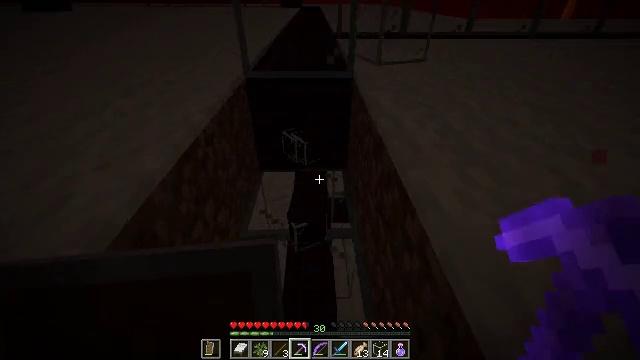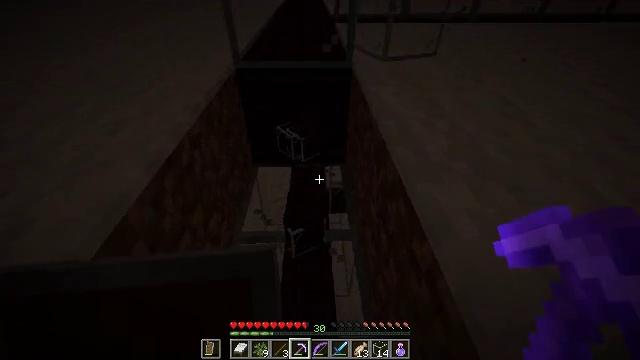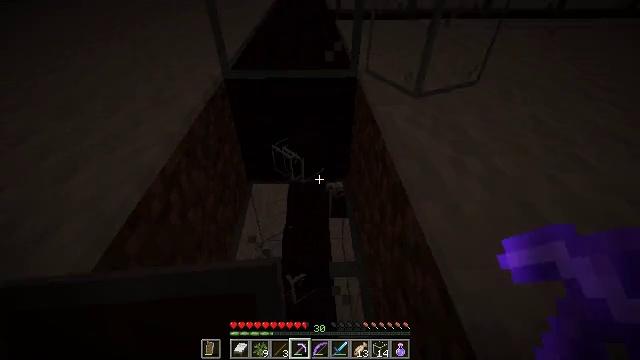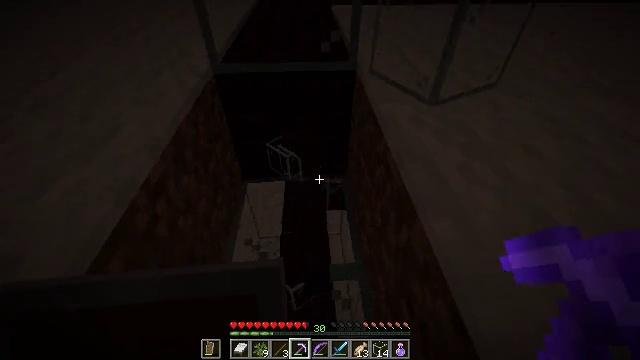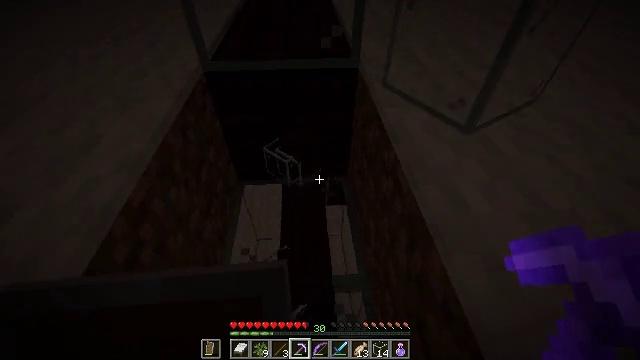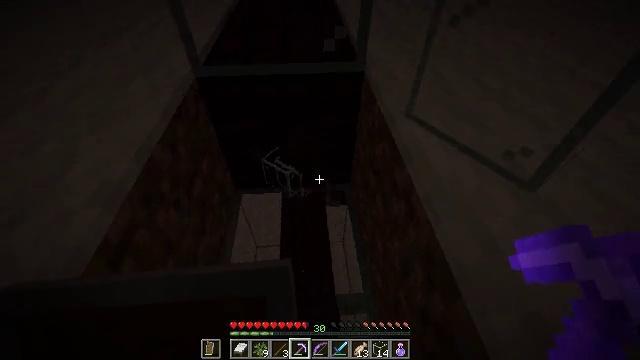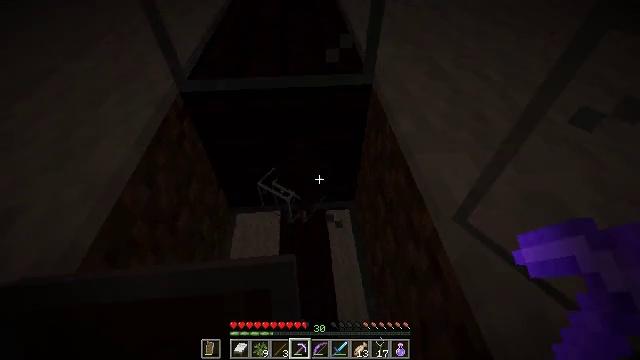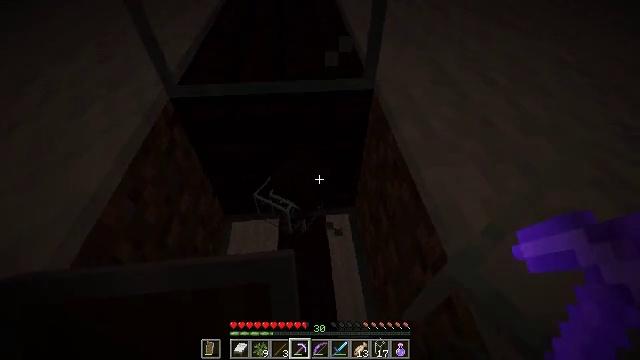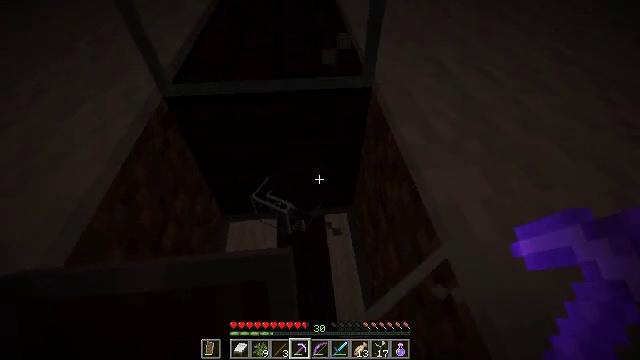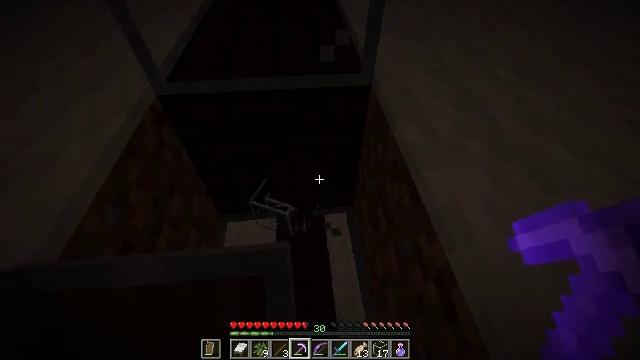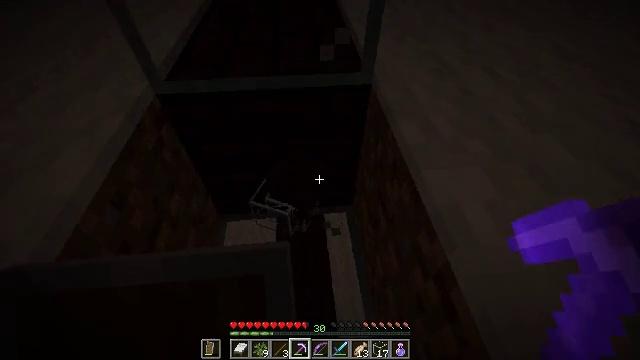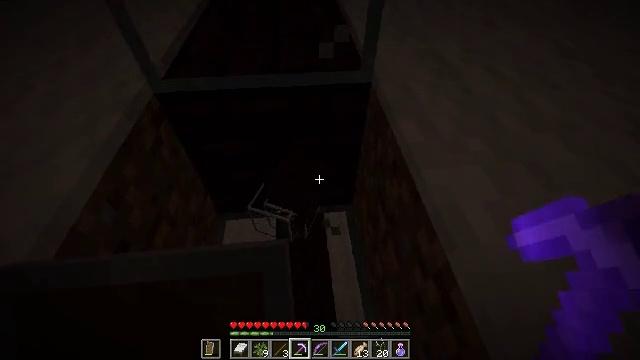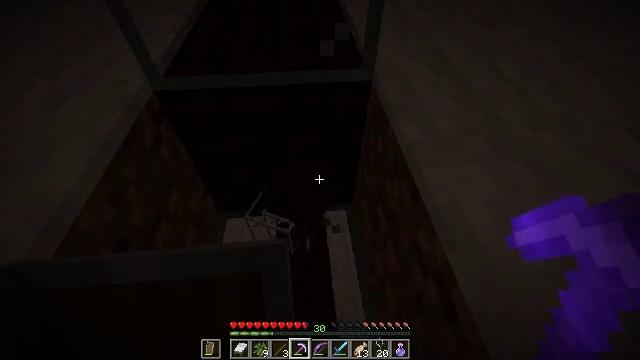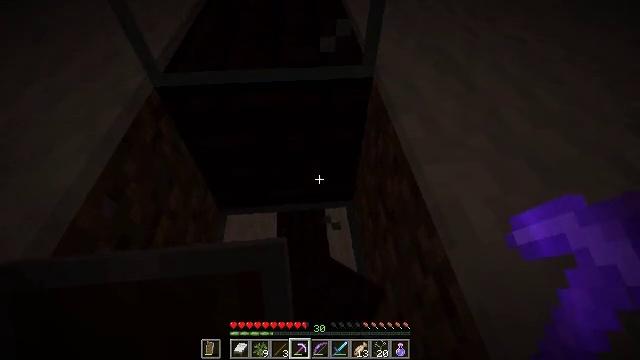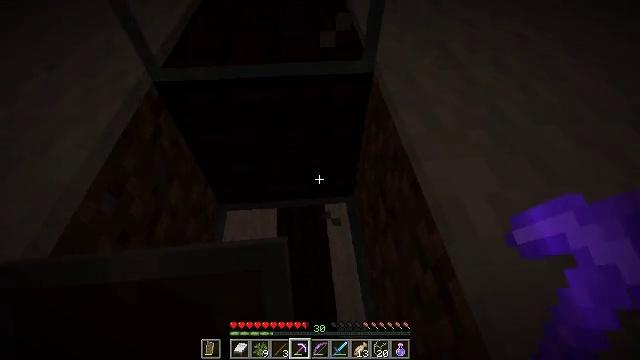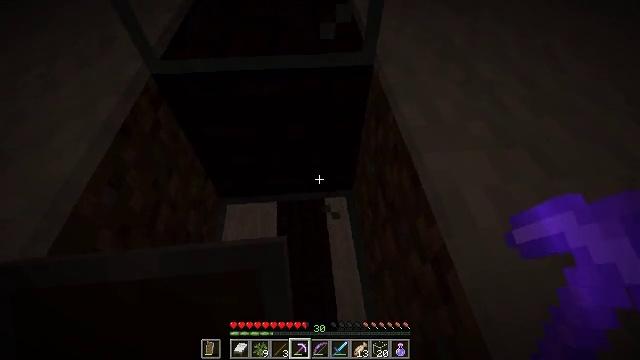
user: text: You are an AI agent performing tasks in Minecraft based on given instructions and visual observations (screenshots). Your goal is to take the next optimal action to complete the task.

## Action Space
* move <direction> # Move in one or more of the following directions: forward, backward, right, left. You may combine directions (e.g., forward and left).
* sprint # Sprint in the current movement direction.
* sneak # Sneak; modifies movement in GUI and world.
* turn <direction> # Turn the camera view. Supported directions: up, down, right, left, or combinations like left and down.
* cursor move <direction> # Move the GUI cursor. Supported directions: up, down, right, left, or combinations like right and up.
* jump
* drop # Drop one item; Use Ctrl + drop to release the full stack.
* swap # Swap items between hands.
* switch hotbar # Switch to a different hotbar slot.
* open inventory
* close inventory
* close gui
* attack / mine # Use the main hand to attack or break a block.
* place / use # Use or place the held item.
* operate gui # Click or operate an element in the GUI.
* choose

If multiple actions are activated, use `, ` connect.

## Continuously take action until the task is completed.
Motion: motion action
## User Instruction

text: Remove the glass to use the space.
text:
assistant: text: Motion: move forward, turn down
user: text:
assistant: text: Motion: move forward, turn down
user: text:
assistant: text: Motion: move forward, turn right and down
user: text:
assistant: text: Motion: move forward, turn down
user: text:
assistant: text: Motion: move forward, turn down
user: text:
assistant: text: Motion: turn down
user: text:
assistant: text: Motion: no_op
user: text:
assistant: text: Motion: no_op
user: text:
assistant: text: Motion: no_op
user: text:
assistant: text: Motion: no_op
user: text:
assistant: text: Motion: no_op
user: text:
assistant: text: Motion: no_op
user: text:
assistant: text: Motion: no_op
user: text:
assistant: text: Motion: no_op
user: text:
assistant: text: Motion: turn down
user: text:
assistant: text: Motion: no_op
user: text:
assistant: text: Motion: turn left and up
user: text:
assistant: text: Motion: turn left and up
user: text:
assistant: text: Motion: turn up
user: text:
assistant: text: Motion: turn up
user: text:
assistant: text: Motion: turn up
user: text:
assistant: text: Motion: turn up
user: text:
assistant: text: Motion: no_op
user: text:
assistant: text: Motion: attack / mine
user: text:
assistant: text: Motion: attack / mine
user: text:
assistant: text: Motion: attack / mine
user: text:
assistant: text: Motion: attack / mine
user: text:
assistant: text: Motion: attack / mine
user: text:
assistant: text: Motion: attack / mine
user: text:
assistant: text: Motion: attack / mine